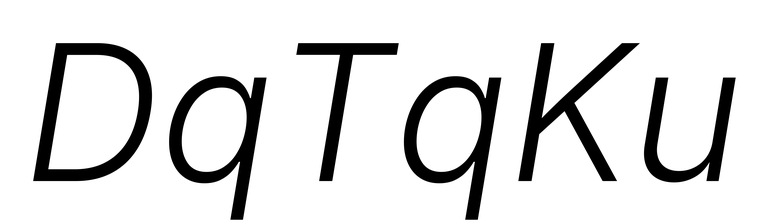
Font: Inter-Italic_Light_Italic